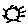
Label: sun